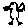
Label: bird